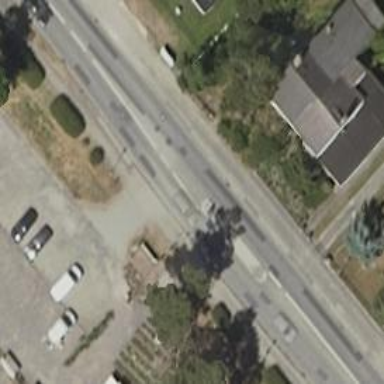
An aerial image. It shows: Chicane for traffic calming.